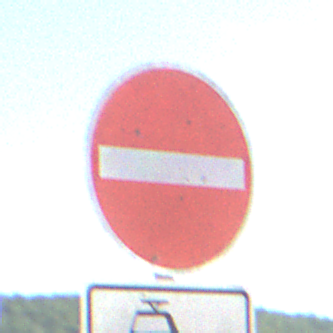
Verkehrszeichen: VerbotDerEinfahrt
Zusatzzeichen unten: MehrspurigeFahrzeugeFrei6
Umgebung: Outdoor, RoadRail
Tageszeit: MorningAfternoon
Wetter: PartlyCloudy
Licht: Natural
Jahreszeit: NotSpecified
Kontrast: HighContrast